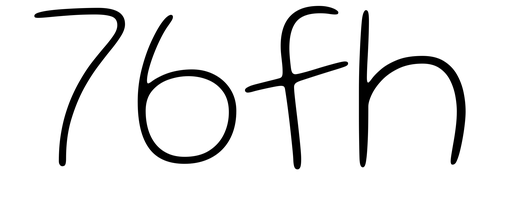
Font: Gluten_Thin